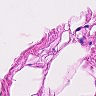
Metastatic tissue present: no